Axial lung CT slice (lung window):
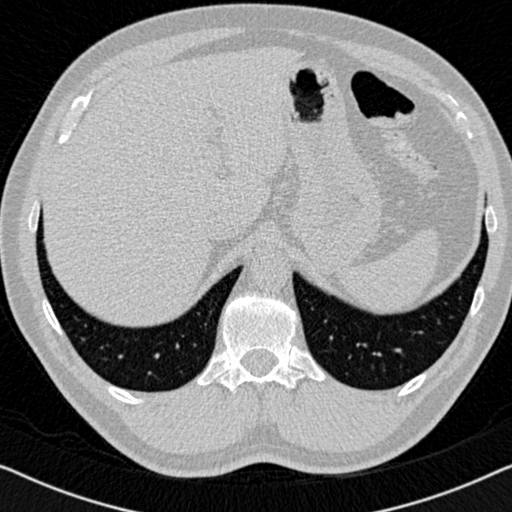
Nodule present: no